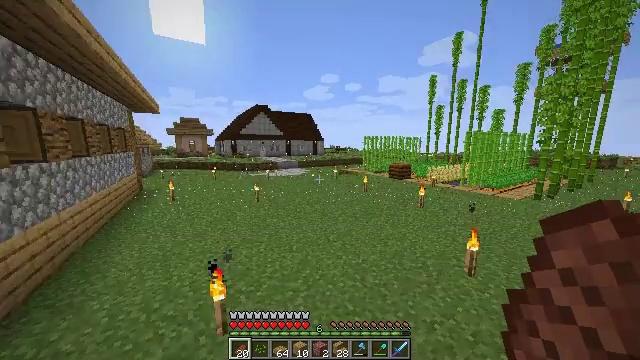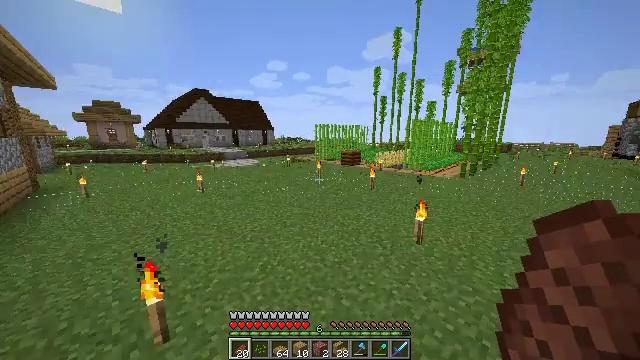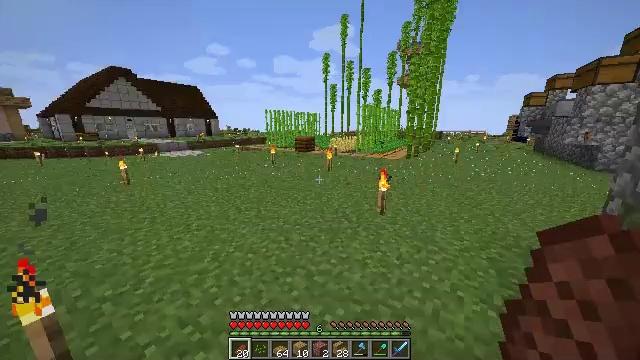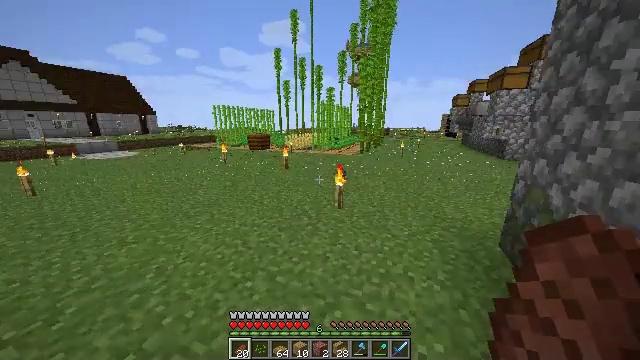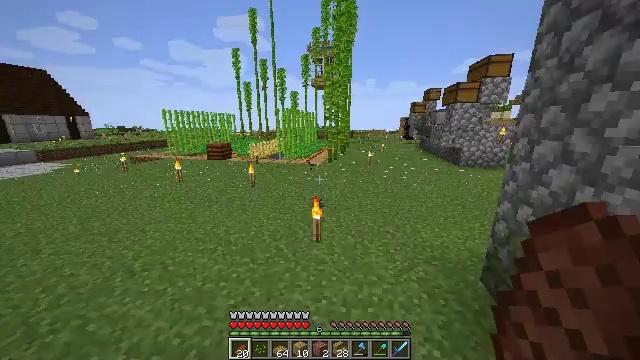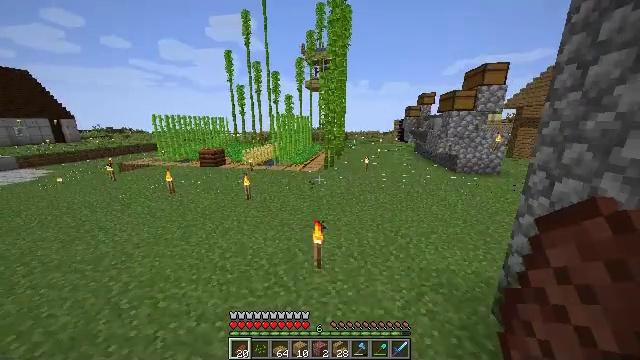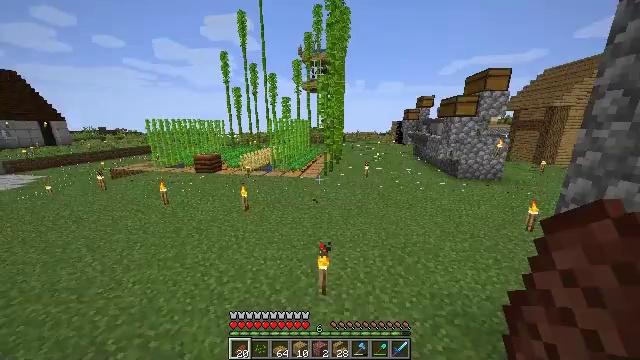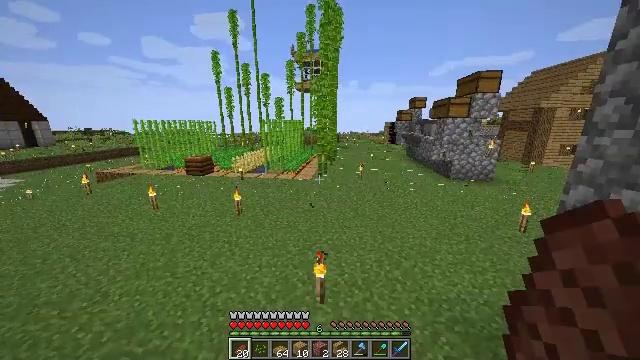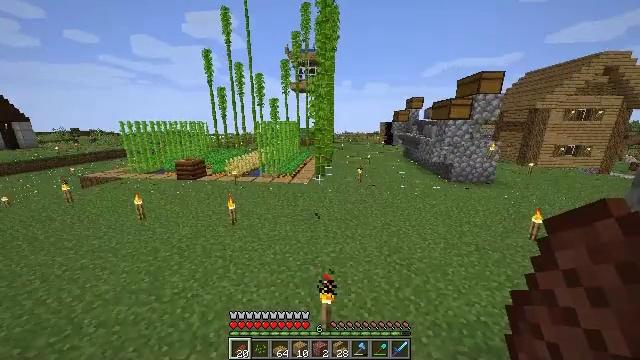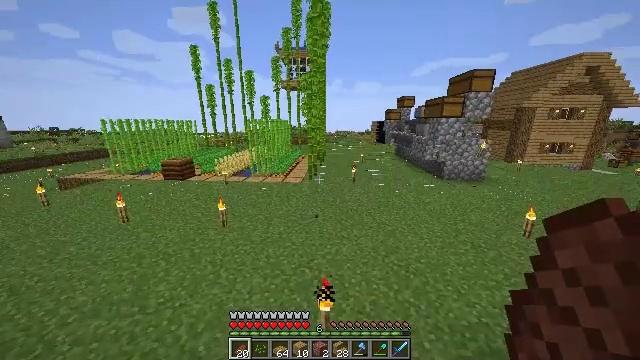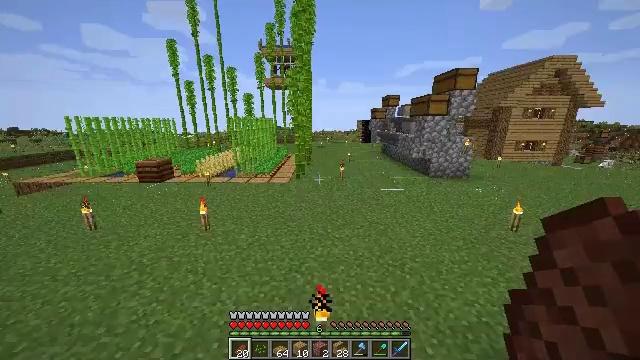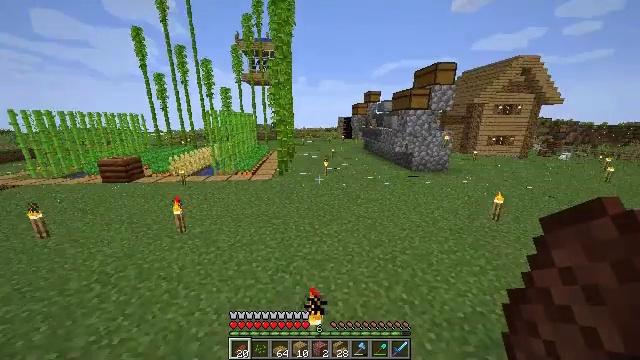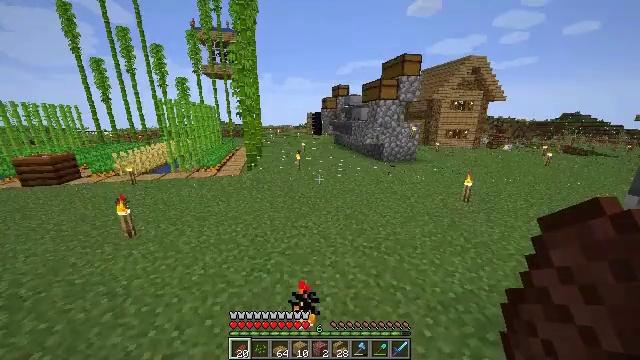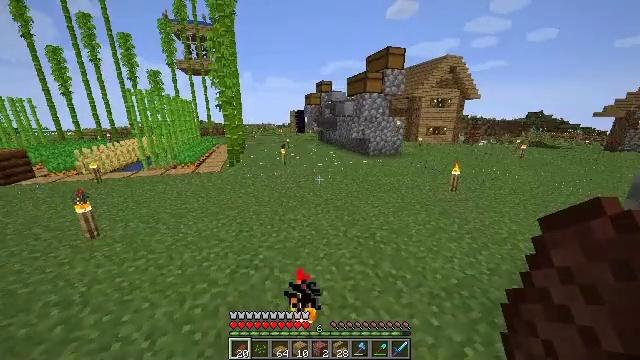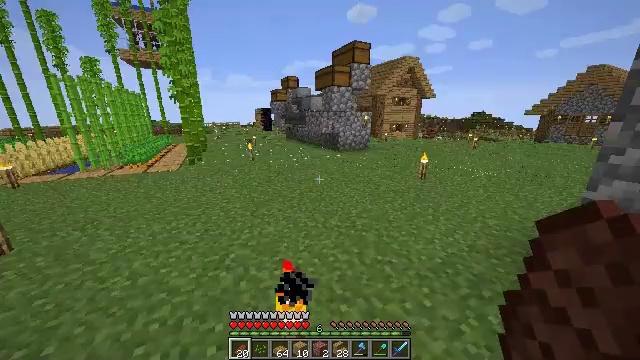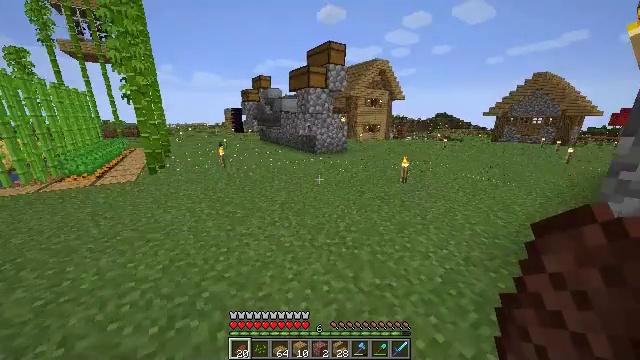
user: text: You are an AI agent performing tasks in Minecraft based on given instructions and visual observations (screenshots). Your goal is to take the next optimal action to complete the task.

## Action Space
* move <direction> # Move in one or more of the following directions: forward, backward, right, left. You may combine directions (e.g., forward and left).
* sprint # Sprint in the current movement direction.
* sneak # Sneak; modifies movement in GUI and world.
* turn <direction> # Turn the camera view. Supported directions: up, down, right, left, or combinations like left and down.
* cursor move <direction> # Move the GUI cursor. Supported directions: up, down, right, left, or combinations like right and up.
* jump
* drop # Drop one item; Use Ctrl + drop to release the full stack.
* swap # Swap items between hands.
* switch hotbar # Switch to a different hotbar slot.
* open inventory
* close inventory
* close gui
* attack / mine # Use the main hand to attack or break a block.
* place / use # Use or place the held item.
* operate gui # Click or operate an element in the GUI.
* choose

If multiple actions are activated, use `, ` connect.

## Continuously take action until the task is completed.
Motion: motion action
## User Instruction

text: Interact with the furnace to craft a brick.
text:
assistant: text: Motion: move forward, turn right and down, jump
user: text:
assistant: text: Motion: move forward, turn right and down, jump
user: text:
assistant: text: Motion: move forward, turn right, jump
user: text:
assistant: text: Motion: move forward, turn right, jump
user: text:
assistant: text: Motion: move forward, turn right, jump
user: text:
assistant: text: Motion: move forward, jump
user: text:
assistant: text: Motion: move forward, turn right, jump
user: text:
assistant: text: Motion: move forward, turn right, jump
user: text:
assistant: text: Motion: move forward, turn right, jump
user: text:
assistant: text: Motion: move forward, turn right, jump
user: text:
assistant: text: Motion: move forward, turn right, jump
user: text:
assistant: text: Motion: move forward, sprint, turn right, jump
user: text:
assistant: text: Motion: move forward, sprint, turn right, jump
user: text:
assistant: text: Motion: move forward, sprint, turn right, jump
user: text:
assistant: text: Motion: move forward, sprint, turn right, jump
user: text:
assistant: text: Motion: move forward, turn right and down, jump
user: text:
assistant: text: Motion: move forward, turn right and down, jump
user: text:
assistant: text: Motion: move forward, jump
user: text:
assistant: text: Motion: move forward, jump
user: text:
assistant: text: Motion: move forward, jump
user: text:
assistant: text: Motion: move forward, jump
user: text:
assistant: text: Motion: move forward, turn left, jump
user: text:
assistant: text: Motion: move forward, turn left, jump
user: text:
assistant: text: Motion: move forward, sprint, turn right, jump
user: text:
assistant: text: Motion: move forward, sprint, turn right, jump
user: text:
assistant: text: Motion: move forward, sprint, turn right, jump
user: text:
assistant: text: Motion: move forward, sprint, turn right, jump
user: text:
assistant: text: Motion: move forward, turn right, jump
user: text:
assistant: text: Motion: move forward, turn right, jump
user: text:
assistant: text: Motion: move forward, jump